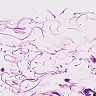
Metastatic tissue present: no